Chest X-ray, PA view. Patient: 73 years old, sex M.
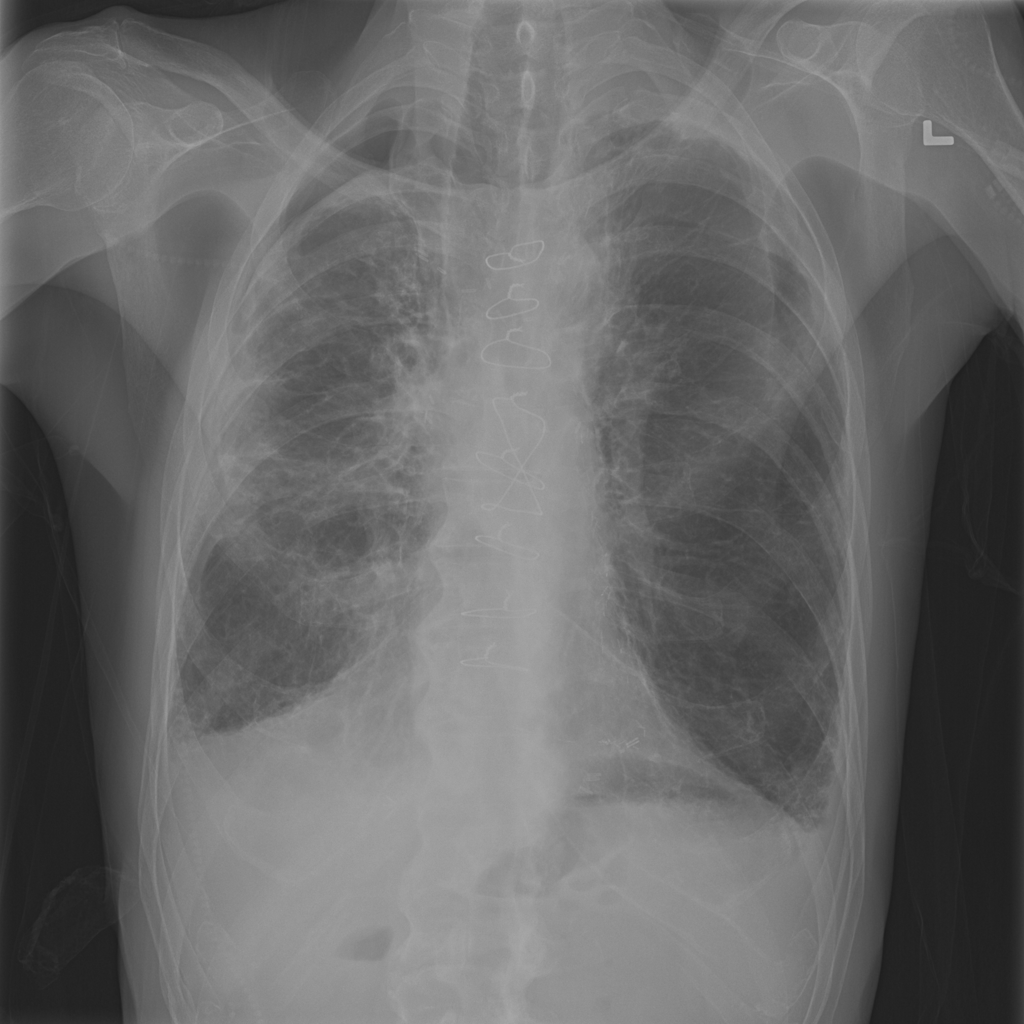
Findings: Pneumothorax